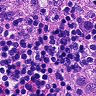
Metastatic tissue present: no